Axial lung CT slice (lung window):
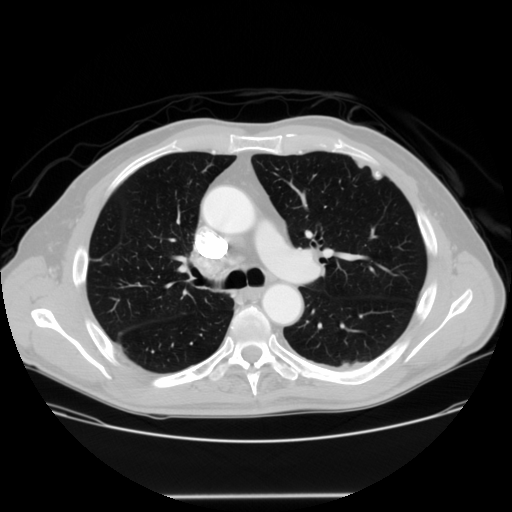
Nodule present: no